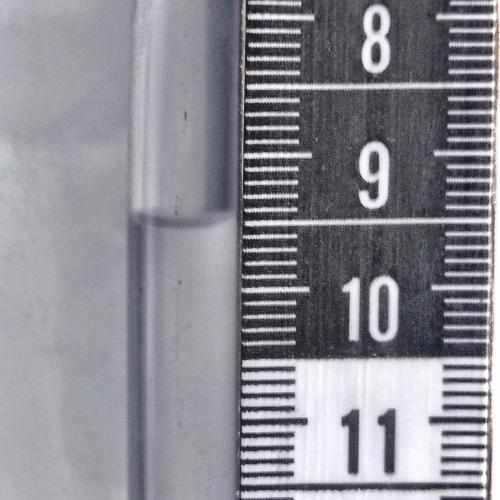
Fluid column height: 9.5 cm